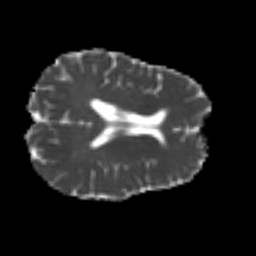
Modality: MD
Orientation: axial
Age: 40
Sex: female
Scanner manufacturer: siemens
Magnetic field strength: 3 T
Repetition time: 4.987 s
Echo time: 0.0792 s